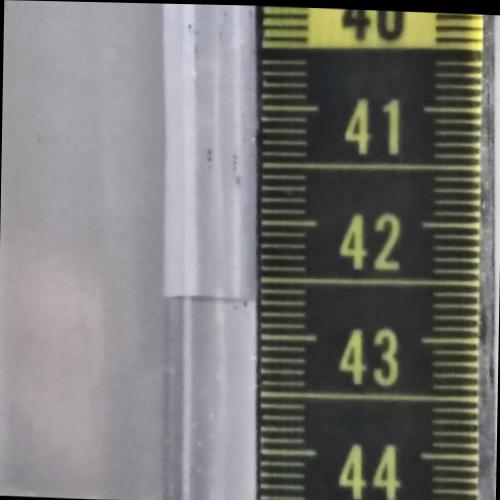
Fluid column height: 42.7 cm